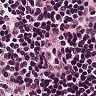
Metastatic tissue present: no